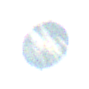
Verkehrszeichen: Reitweg
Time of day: MorningAfternoon
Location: Outdoor (Suburban)
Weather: PartlyCloudy
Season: NotSpecified
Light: Natural